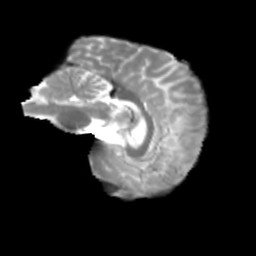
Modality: T2w
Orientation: sagittal
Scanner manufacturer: siemens
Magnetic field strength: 3 T
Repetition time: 4 s
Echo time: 0.0594 s